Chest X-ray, PA view. Patient: 54 years old, sex M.
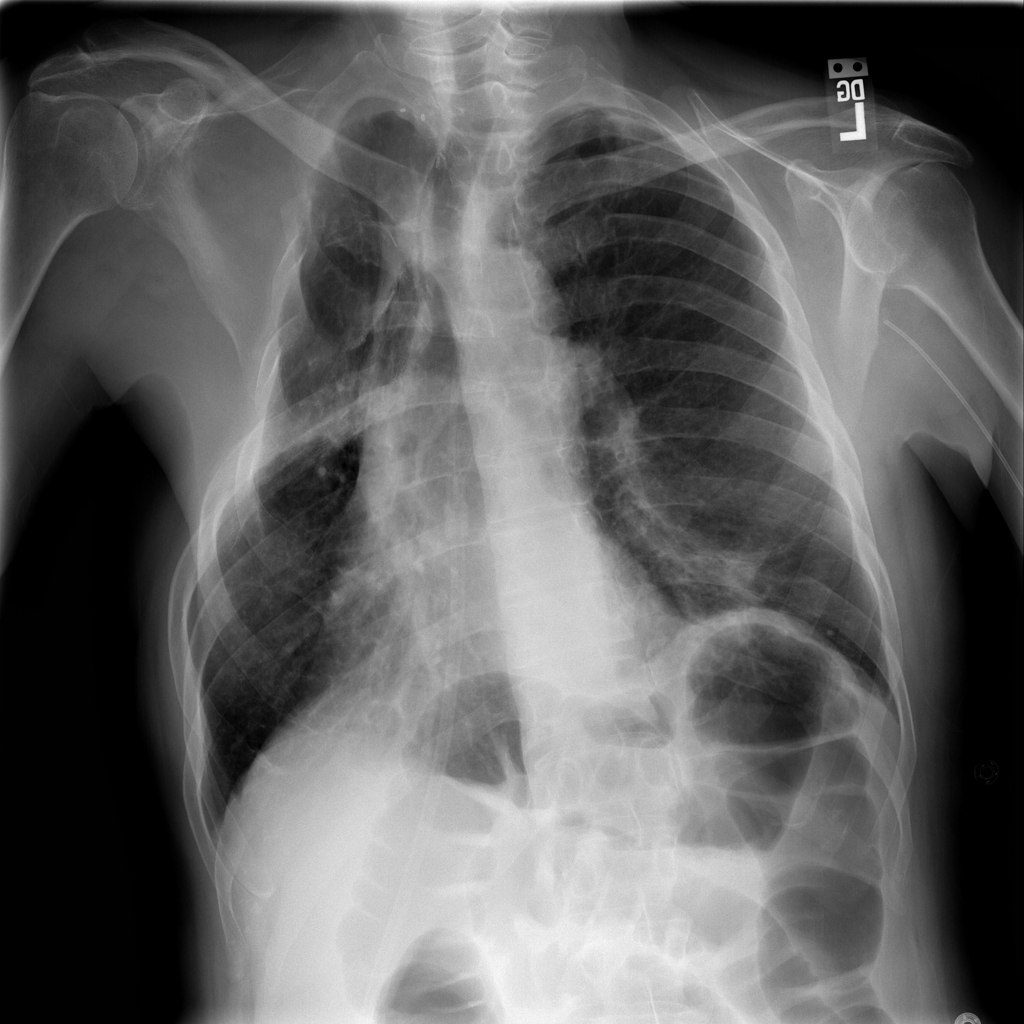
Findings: No Finding